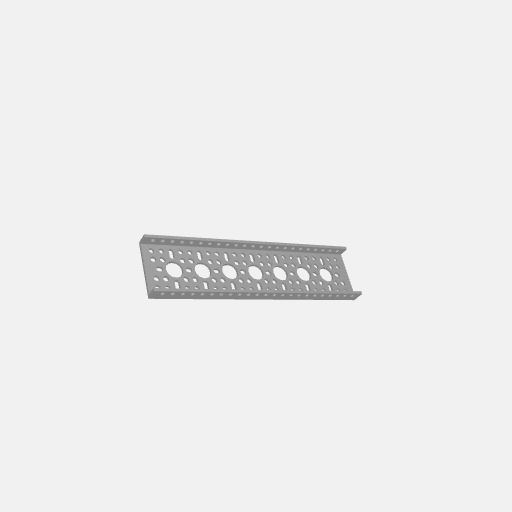
Part: LowSideUChannel7H